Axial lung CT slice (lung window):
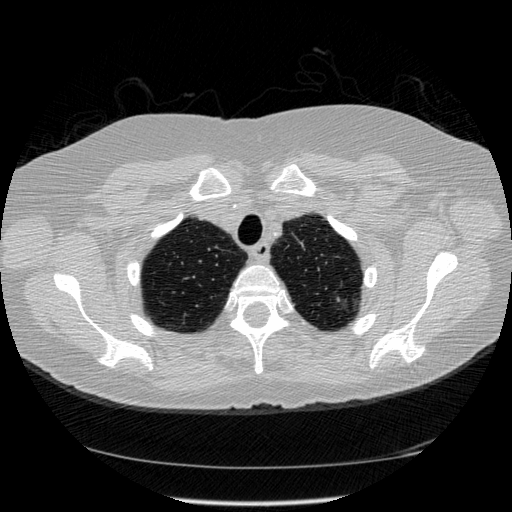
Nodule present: no